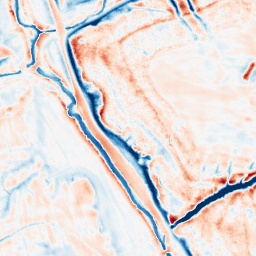
Category: edge_preserving
Decomposition family: bilateral
Decomposition parameters: d: 21
sigma_color: 75
sigma_space: 100
Upsampling method: regularized
Upsampling parameters: scale: 2
lambda_reg: 0.001
Upsampling scale: 2